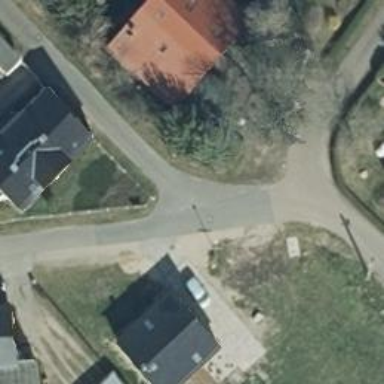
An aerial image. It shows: Asphalt road in residential area.